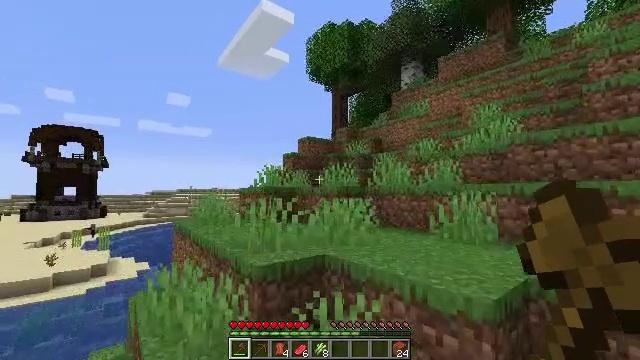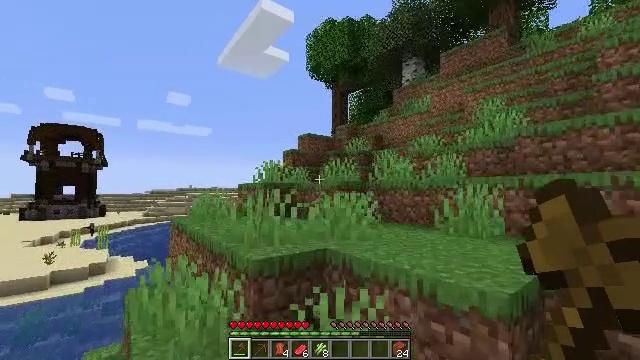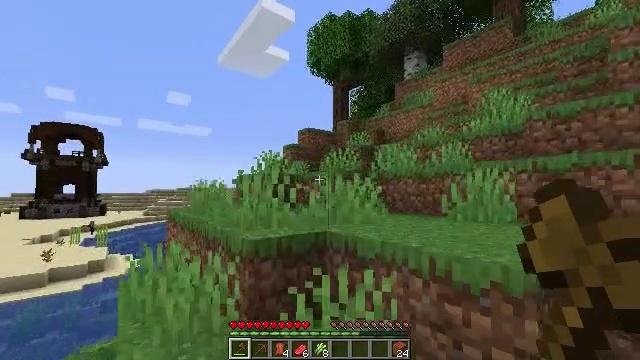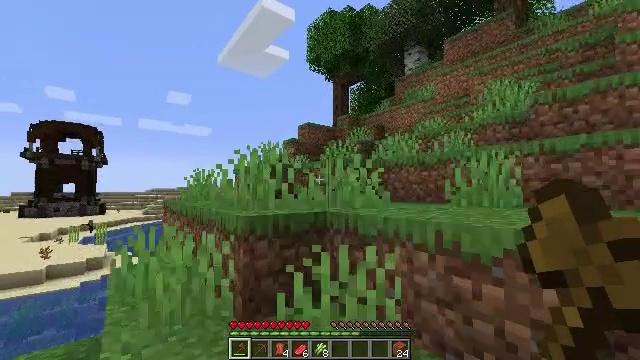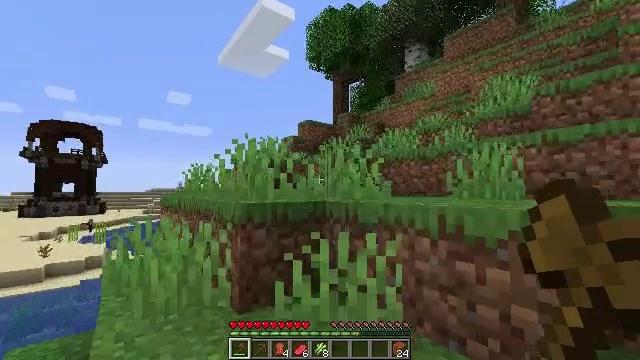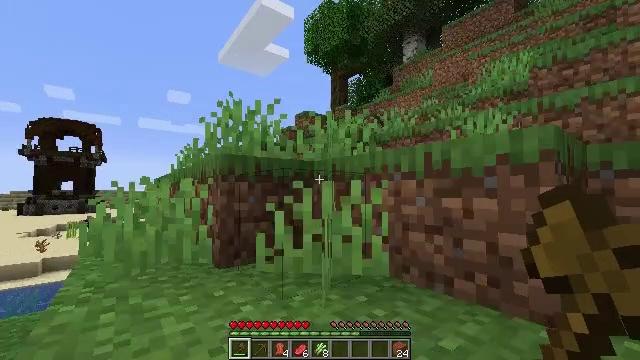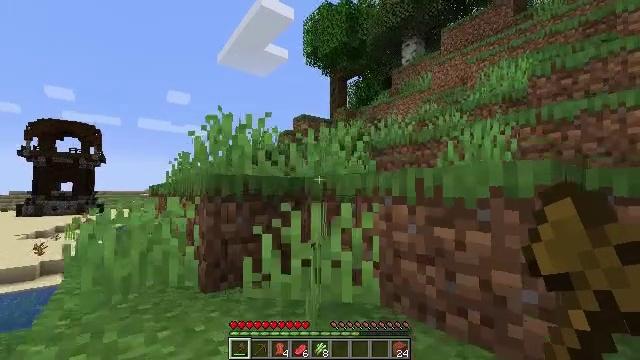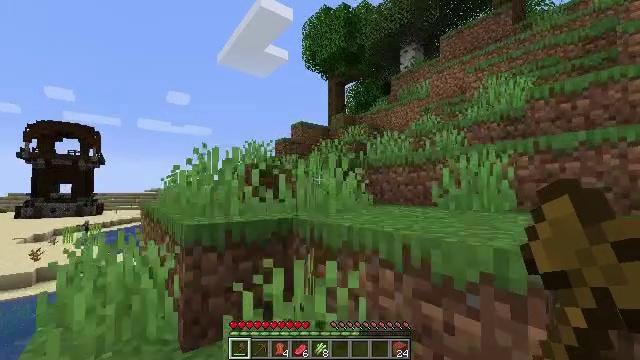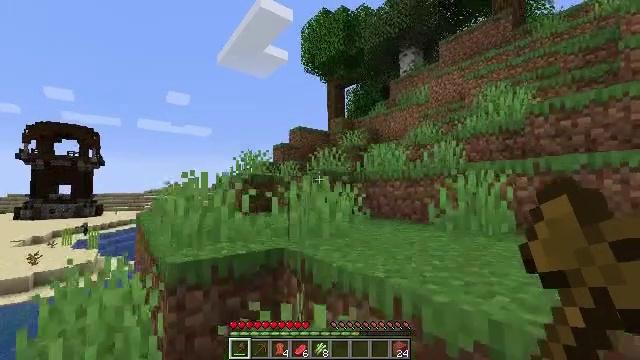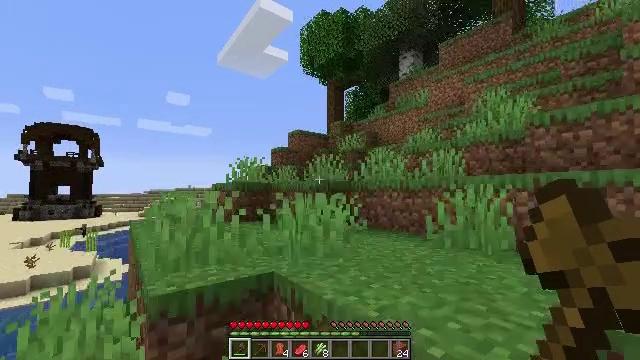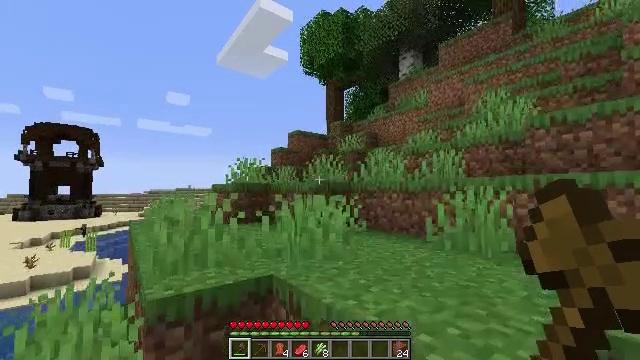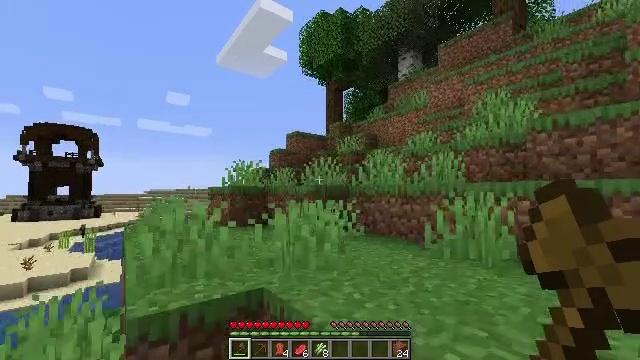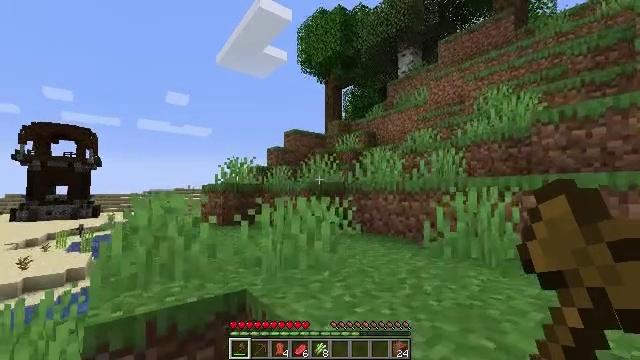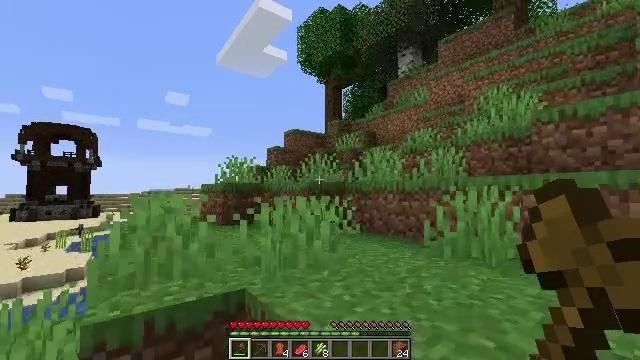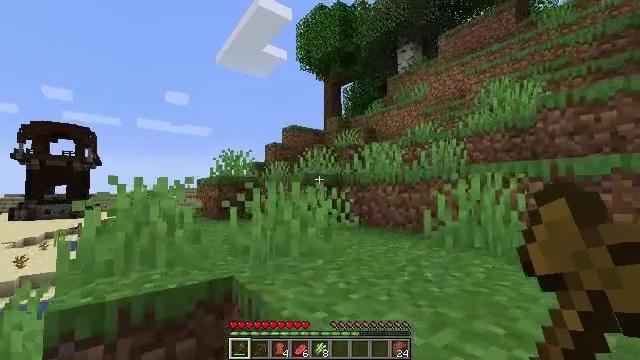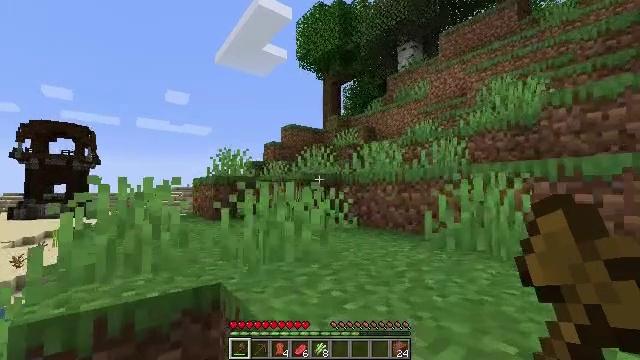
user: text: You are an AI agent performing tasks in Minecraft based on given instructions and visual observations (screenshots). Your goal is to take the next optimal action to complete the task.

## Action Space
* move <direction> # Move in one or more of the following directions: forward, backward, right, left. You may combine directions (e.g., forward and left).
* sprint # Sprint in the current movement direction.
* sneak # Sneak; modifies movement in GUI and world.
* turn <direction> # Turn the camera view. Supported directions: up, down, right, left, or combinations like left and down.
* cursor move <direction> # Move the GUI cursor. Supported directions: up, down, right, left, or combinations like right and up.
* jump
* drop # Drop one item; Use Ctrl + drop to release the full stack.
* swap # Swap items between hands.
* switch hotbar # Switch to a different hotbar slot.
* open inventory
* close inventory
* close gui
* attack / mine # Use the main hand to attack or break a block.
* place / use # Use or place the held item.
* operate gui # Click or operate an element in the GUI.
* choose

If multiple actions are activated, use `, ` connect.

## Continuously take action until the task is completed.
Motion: motion action
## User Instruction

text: Collect sunflower from the field.
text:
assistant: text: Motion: move forward, jump
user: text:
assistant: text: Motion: move forward, jump
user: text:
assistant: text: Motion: move forward, jump
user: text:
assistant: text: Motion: move forward, jump
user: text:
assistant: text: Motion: move forward, jump
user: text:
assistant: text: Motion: move forward, jump
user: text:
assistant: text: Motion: move forward, jump
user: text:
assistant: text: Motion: move forward, jump
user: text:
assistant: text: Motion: move forward, jump
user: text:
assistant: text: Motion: move forward, jump
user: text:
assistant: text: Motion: move forward, jump
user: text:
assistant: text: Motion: move forward, jump
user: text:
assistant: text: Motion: move forward, jump
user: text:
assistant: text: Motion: move forward
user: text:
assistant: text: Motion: move forward
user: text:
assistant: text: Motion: move forward
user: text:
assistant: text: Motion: move forward
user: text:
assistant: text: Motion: move forward
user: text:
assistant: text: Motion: move forward, turn right
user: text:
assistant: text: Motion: move forward, turn right and down
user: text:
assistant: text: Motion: move forward, turn right, jump
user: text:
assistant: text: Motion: move forward, turn right, jump
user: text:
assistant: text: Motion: move forward, jump
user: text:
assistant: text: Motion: move forward, jump
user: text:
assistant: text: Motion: move forward, jump
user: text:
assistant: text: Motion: move forward, jump
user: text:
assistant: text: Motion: move forward, jump
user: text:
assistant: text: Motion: move forward, jump
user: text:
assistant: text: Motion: move forward, jump
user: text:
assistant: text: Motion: move forward, jump